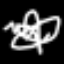
Label: squiggle